Field crop: maize
Growth stage: 2
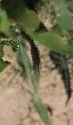
Species: maize